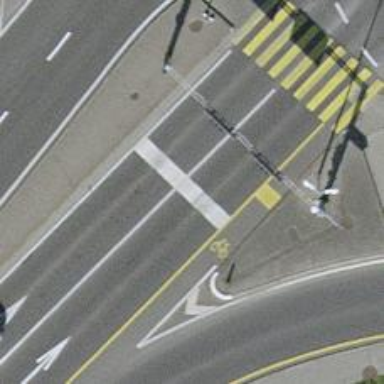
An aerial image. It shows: Road with traffic signals for signaling.